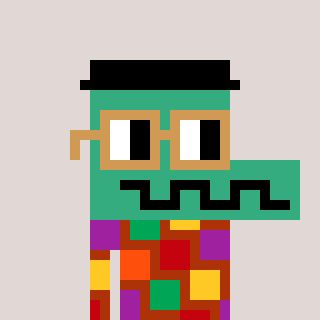
a pixel art character with square brown glasses, a crocodile-shaped head and a hotbrown-colored body on a warm background